Question: I'm getting the following error while running the python program. I'm using python 3.4 and I have installed Ferenda-0.1.7-py3.4 And the error is:
'''
File "C:\Python34\lib\site-packages\ferenda-0.1.7-py3.4.egg\ferenda\util.py", line 20, in module
from ast import literal_eval
ImportError: cannot import name 'literal_eval'
'''
Appreciate you help on this. Thank you.
When I tried running in the command prompt. I can see no errors. Attached is the picture

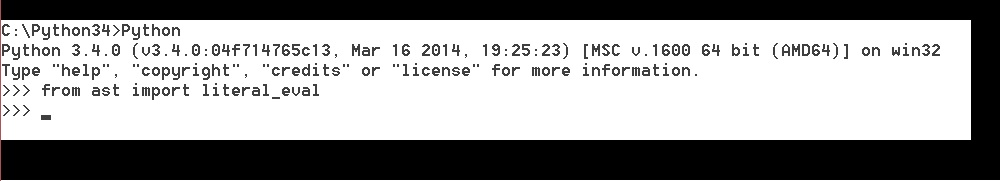
Answer: You have named your script 'ast.py' (or you have another script in the same directory named 'ast.py') and this script does not contain a 'literal_eval'.